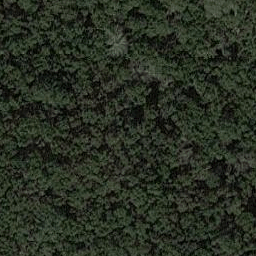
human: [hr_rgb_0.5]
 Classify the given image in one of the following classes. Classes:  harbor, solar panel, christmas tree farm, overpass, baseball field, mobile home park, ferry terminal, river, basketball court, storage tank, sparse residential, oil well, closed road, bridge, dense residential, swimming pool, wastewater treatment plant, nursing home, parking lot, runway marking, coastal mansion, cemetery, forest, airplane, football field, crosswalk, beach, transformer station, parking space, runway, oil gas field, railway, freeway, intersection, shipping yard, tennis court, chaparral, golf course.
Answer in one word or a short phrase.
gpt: forest